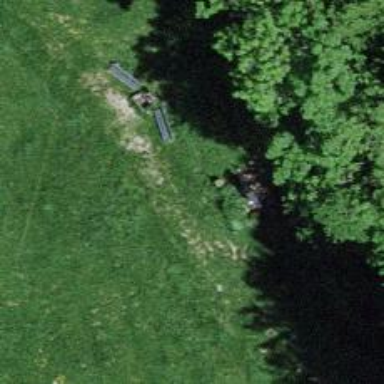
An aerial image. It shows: Bench for seating.